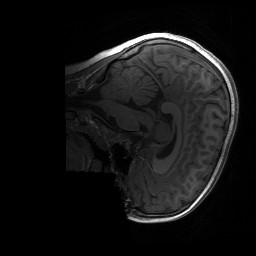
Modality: T1w
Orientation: sagittal
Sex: male
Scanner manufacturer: siemens
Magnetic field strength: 3 T
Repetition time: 1.9 s
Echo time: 0.00243 s